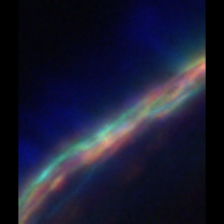
Taxon: Unknown_full_image
Group: Unknown